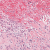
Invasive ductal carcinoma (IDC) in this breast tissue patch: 0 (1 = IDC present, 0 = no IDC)